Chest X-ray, PA view. Patient: 31 years old, sex F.
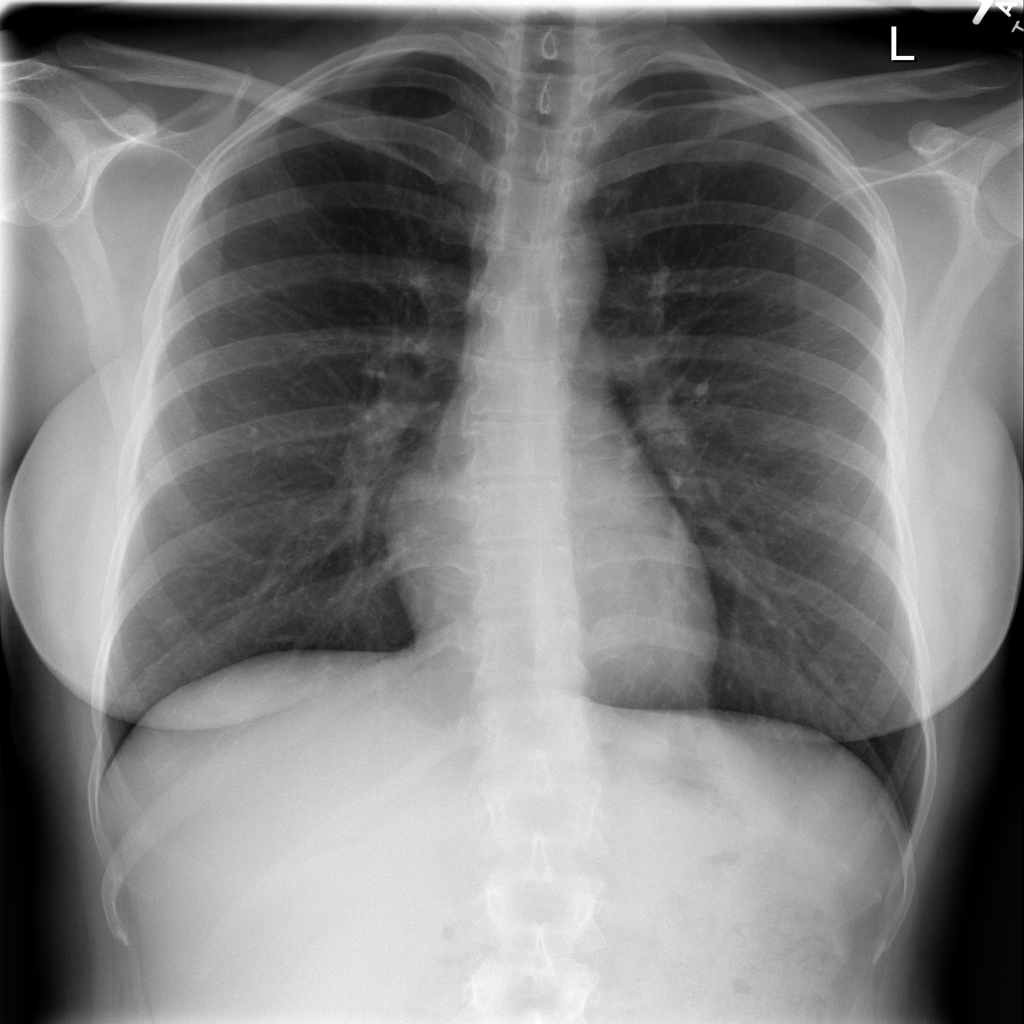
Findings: No Finding